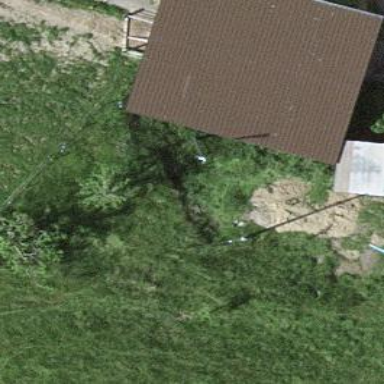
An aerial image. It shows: Rural barn.